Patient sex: F
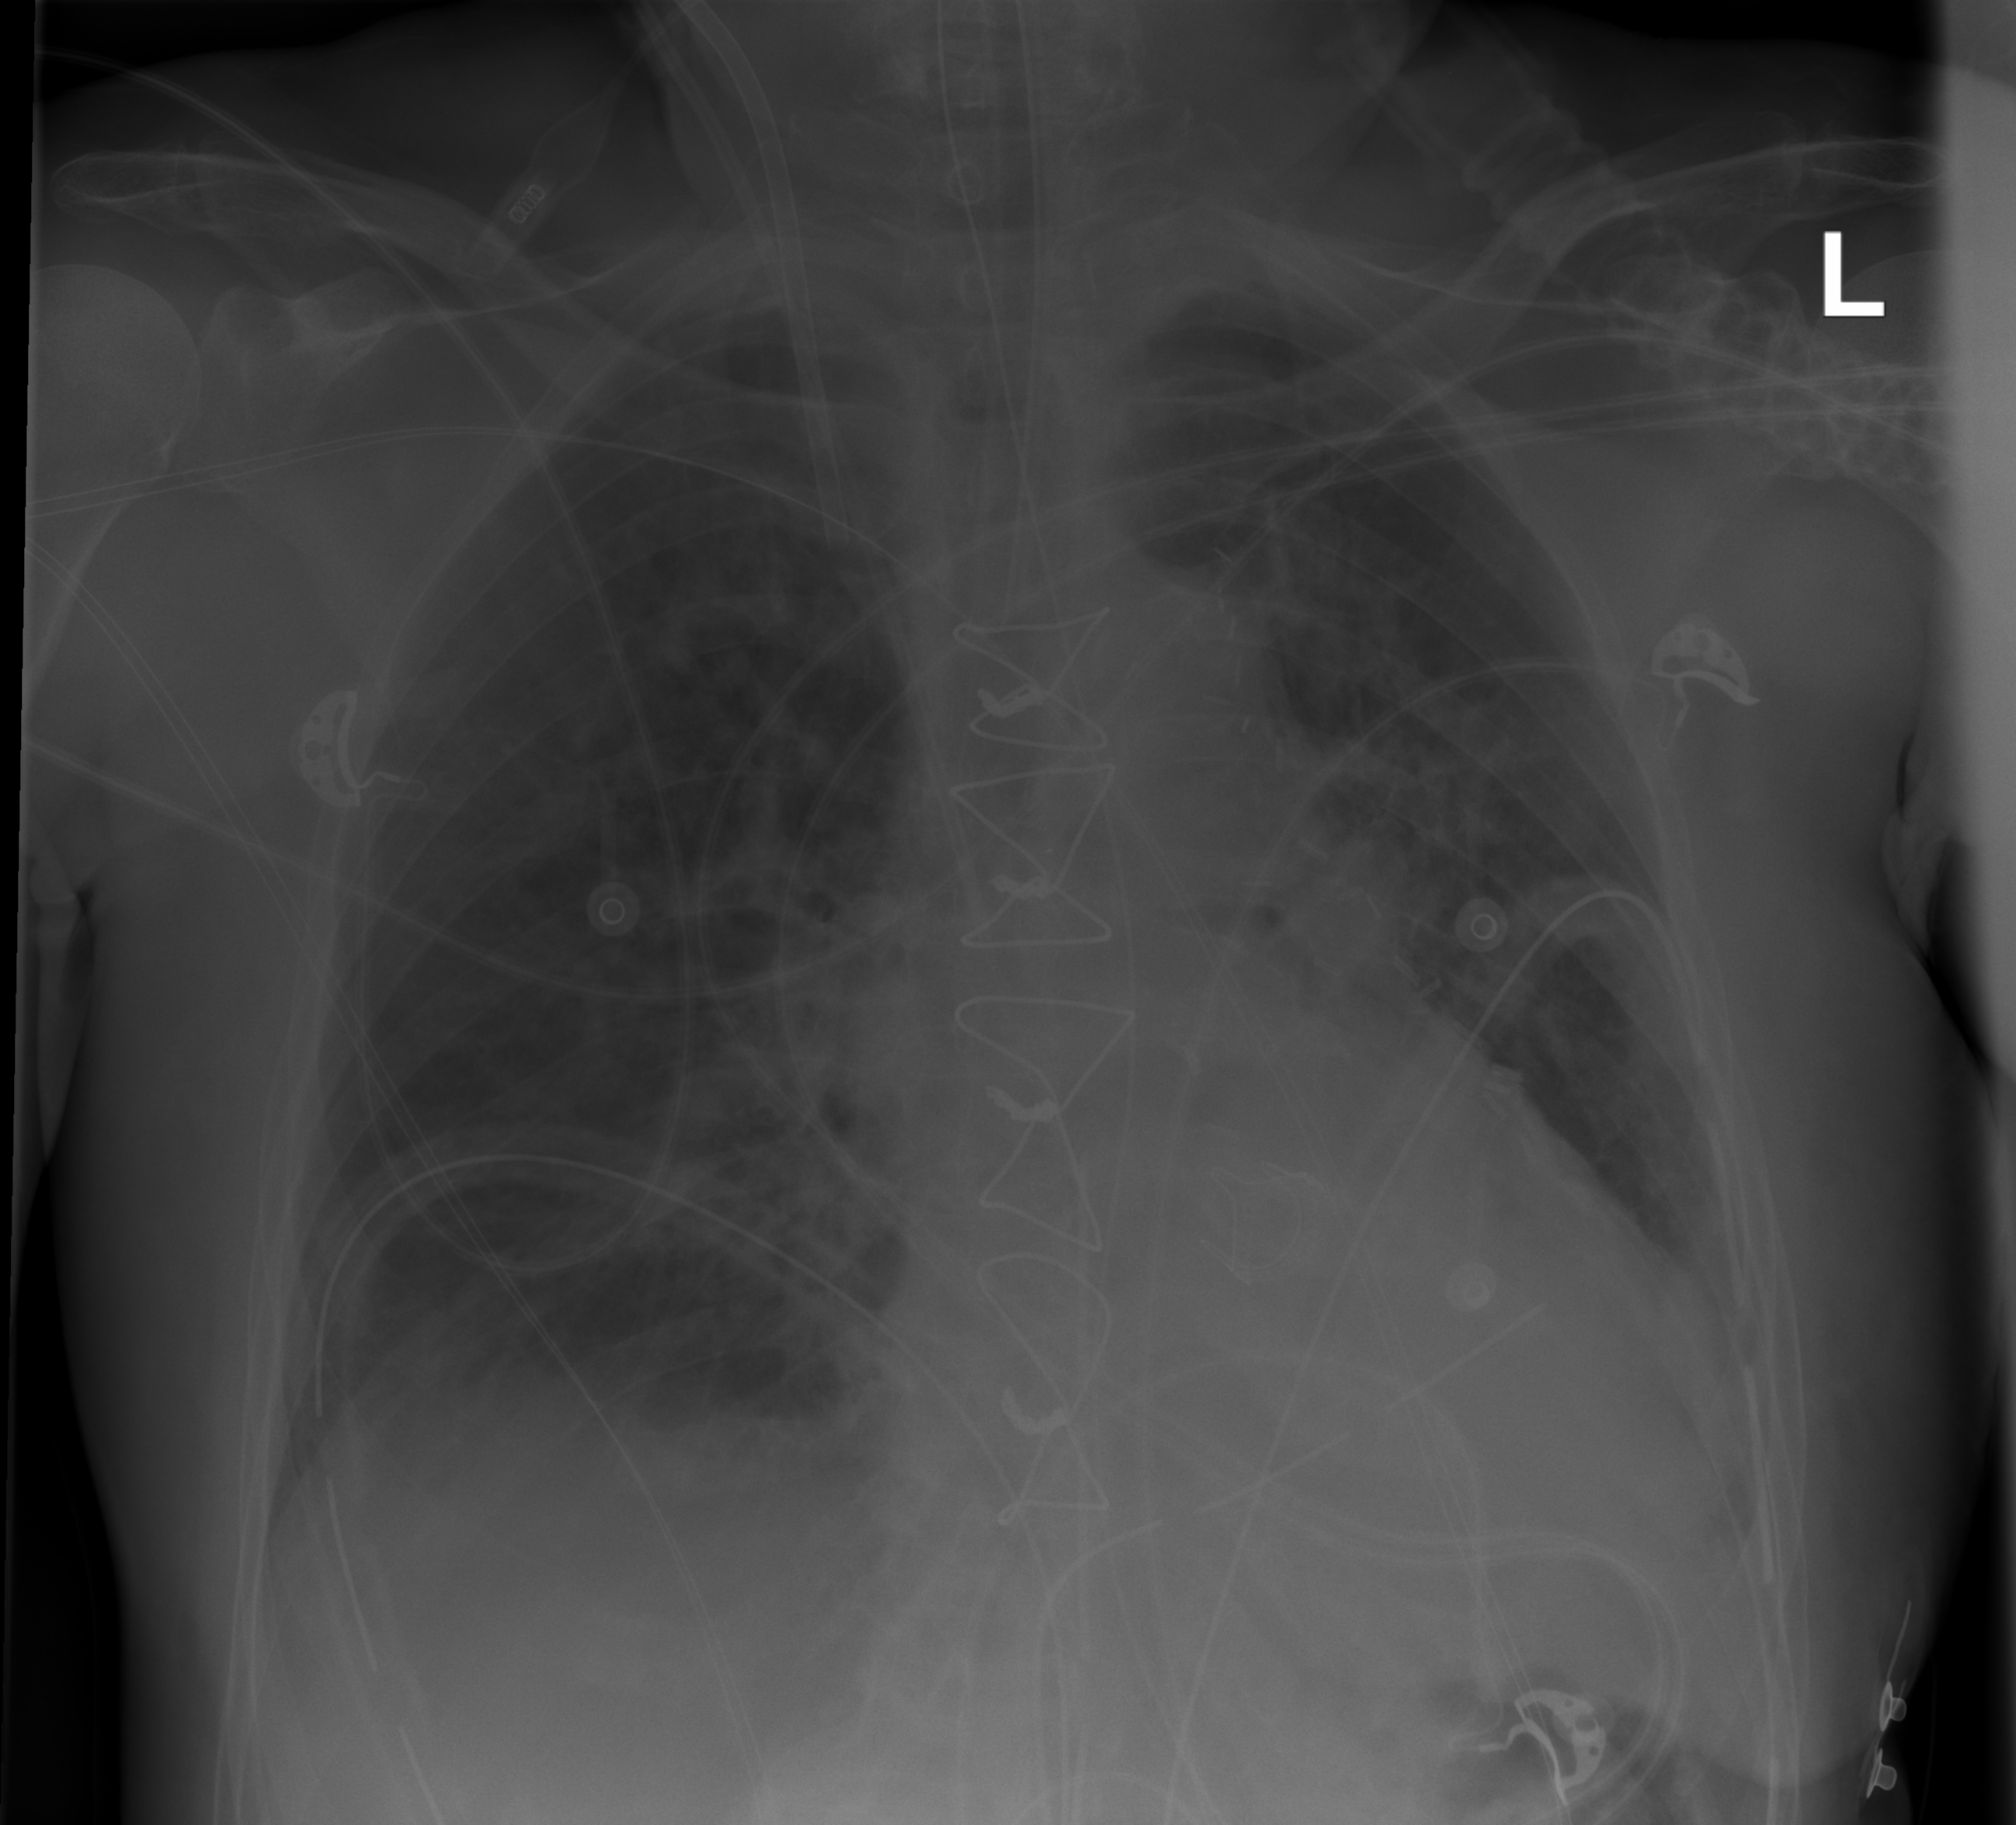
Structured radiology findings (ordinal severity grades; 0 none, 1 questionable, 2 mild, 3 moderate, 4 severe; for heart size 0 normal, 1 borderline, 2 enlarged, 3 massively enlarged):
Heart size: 0
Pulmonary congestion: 2
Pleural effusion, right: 2
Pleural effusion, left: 2
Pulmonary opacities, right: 0
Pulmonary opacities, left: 0
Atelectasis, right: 2
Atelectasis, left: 2